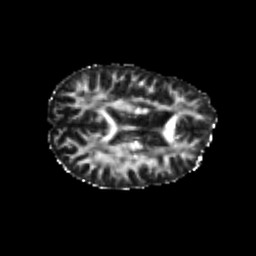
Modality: FA
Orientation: axial
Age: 22
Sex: female
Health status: healthy
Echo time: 0.074 s